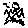
Label: zigzag